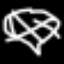
Label: diamond